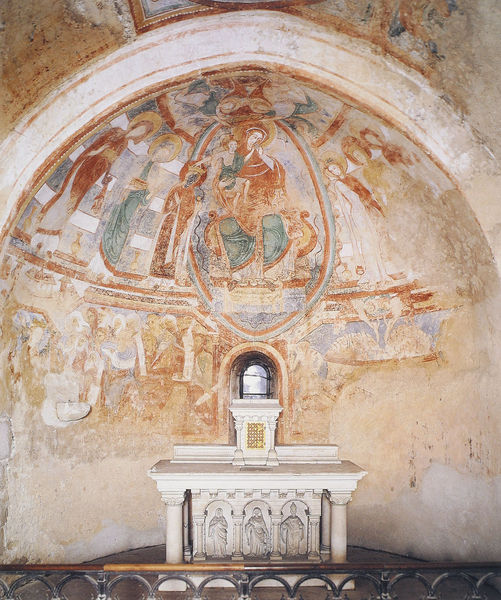
Titel: Notre-Dame in Montmorillon
Standort: Montmorillon, Notre-Dame (EU - F)
Schlagwörter: blau, gemälde, gott, weiß, grün, menschen, braun, bunt, fenster, grau, lampe, marmor, säule, säulen, rot, zaun, malerei, wand, stein, gitter, kirche, boden, bogen, figuren, kuppel, wandmalerei, metall, geländer, bögen, nische, gewölbe, religion, altar, schein, heiligenschein, christus, jesus, apsis, chor, kapelle, mönche, deckengemälde, fresko, aurora, maria, sakral, absperrung, mandorla, handlauf, himmmel